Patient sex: F
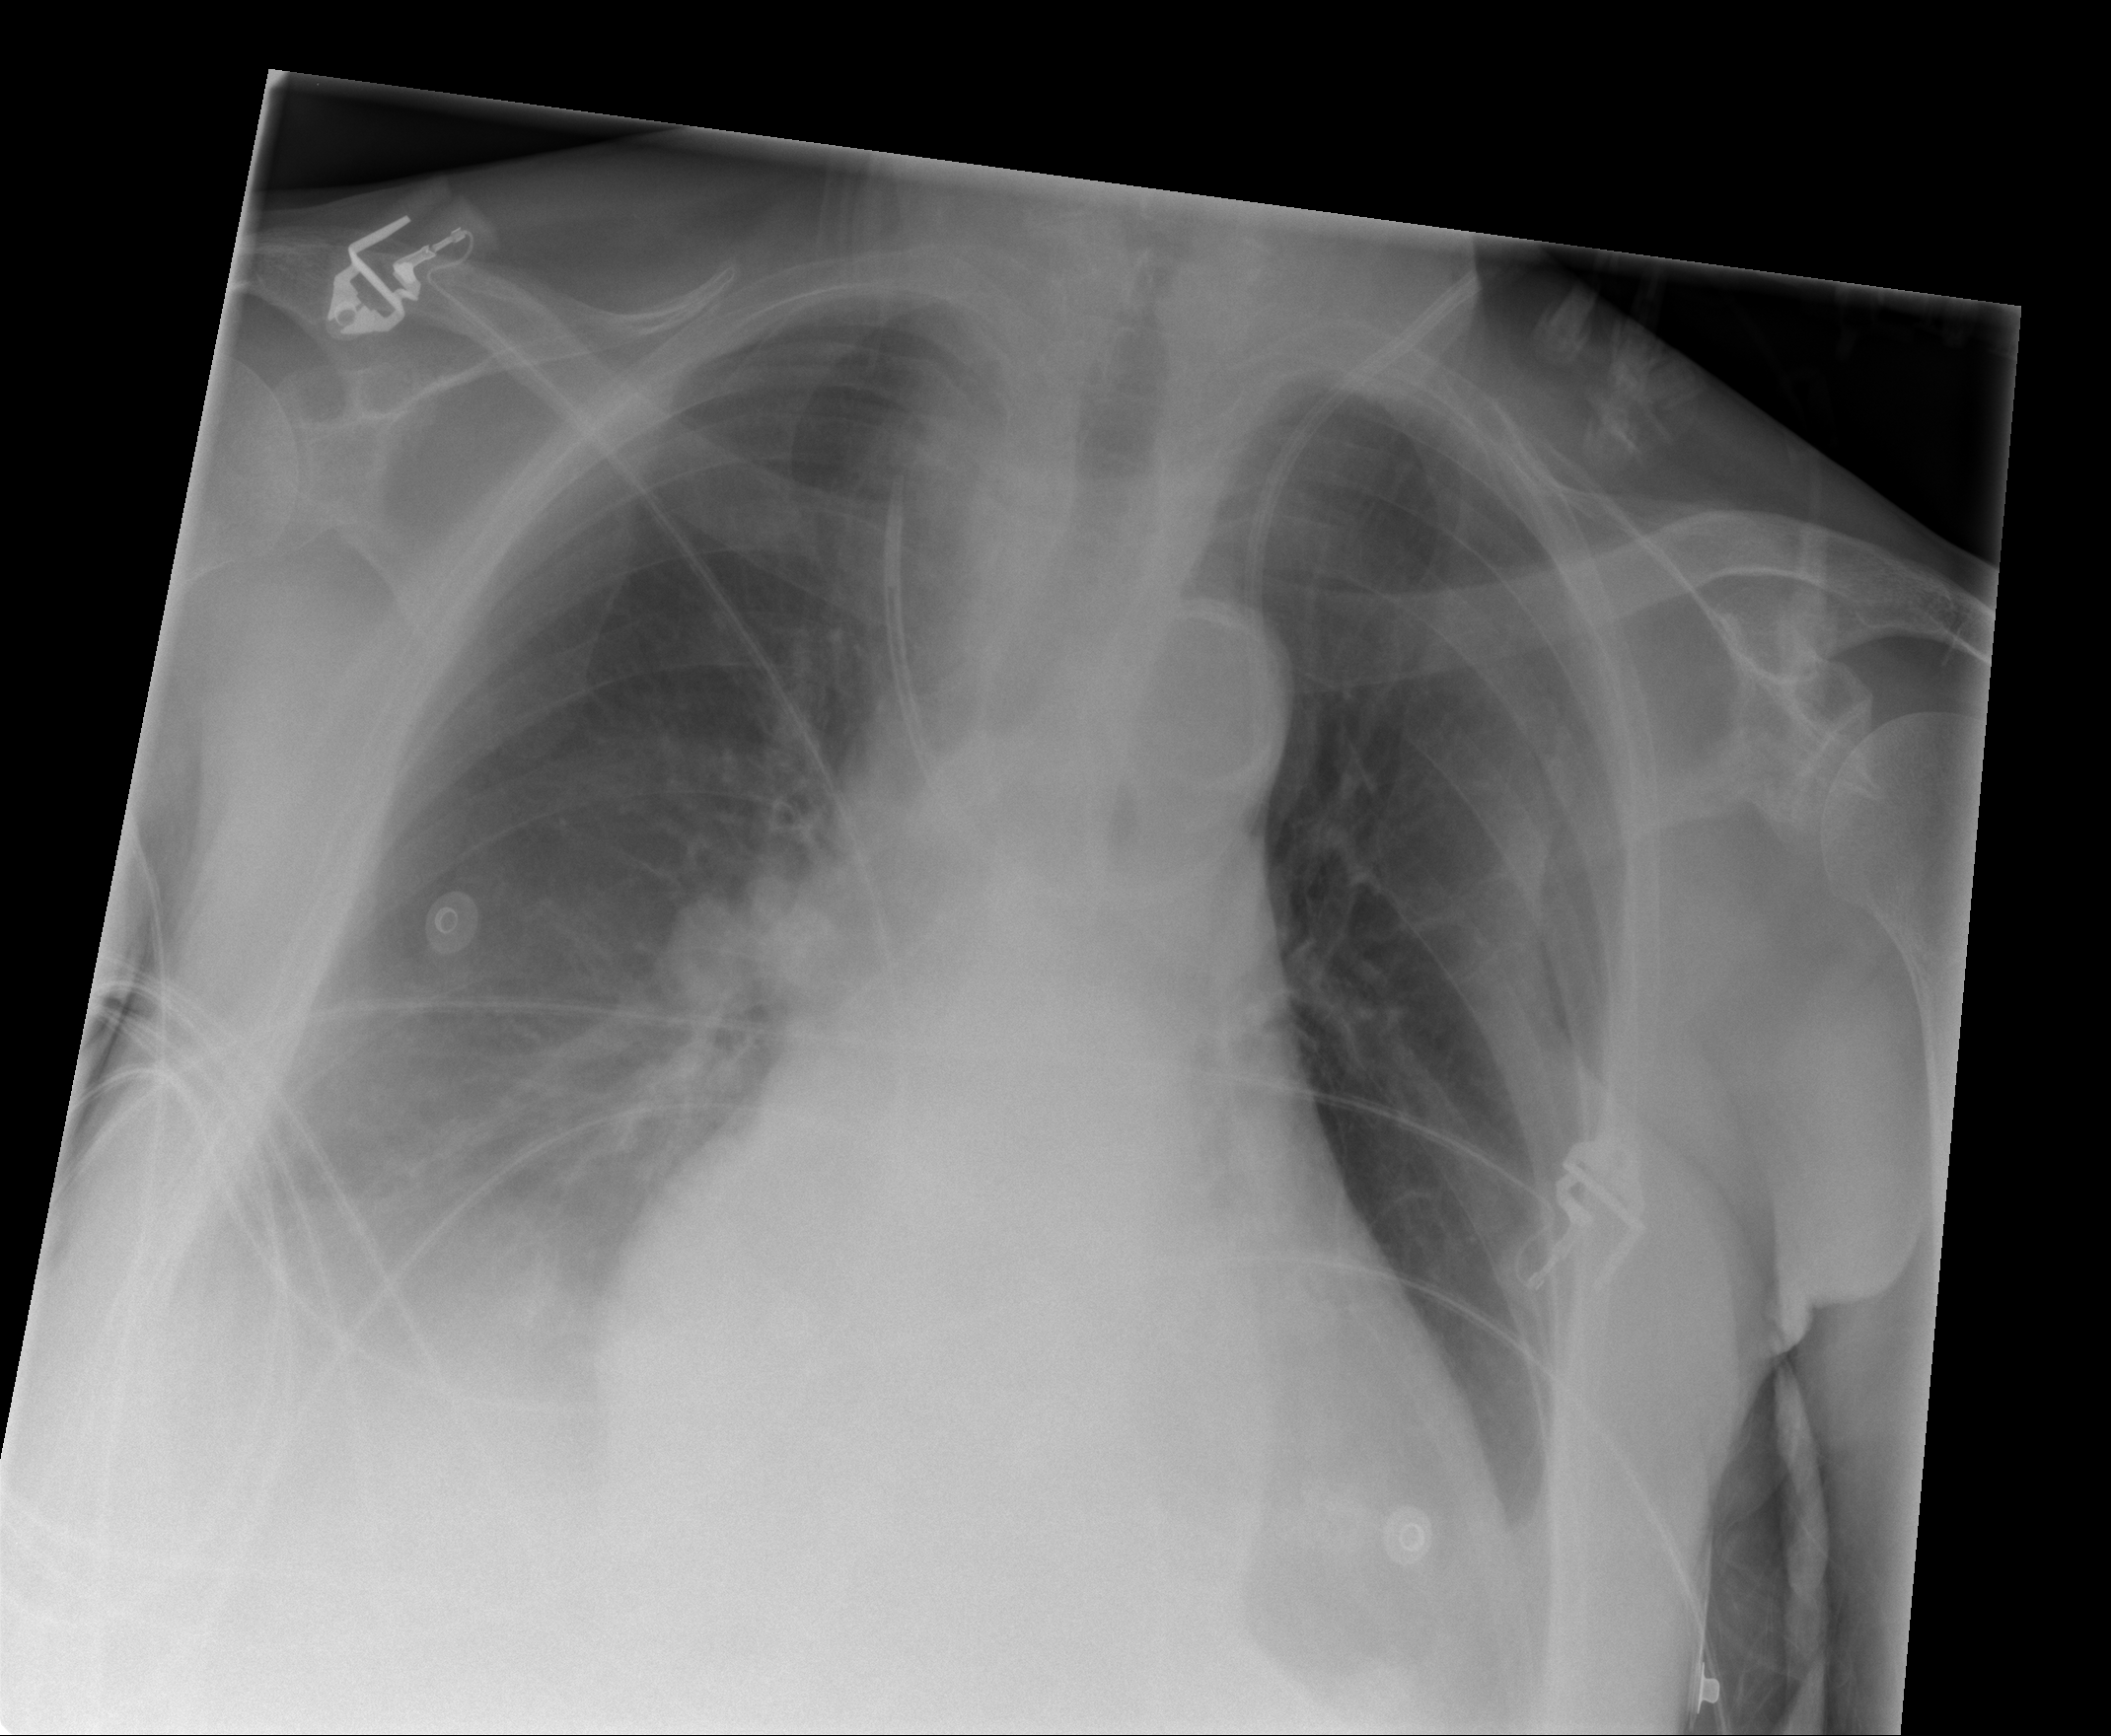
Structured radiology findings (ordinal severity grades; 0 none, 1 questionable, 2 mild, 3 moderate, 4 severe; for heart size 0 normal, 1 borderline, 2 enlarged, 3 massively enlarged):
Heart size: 2
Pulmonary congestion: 1
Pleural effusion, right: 2
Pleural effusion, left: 2
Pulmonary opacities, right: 0
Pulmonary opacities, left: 0
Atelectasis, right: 2
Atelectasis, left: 1